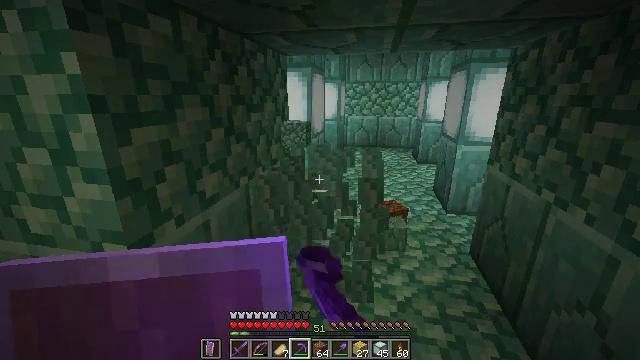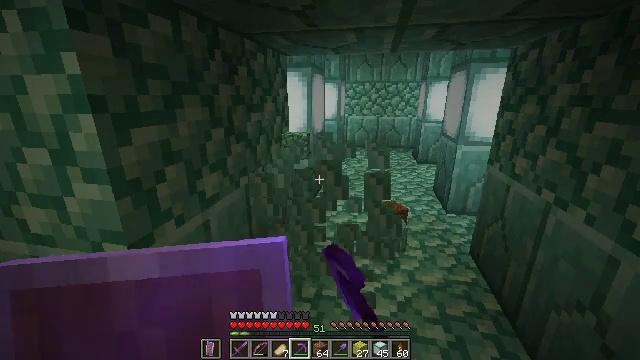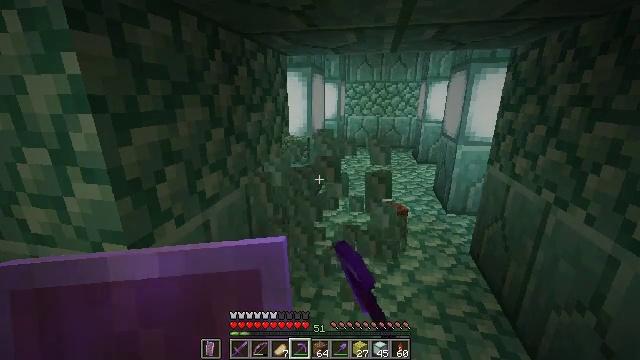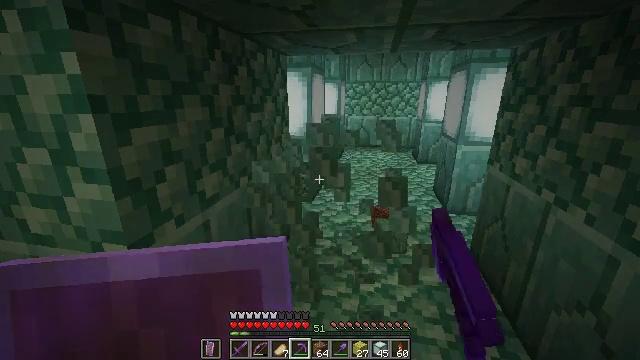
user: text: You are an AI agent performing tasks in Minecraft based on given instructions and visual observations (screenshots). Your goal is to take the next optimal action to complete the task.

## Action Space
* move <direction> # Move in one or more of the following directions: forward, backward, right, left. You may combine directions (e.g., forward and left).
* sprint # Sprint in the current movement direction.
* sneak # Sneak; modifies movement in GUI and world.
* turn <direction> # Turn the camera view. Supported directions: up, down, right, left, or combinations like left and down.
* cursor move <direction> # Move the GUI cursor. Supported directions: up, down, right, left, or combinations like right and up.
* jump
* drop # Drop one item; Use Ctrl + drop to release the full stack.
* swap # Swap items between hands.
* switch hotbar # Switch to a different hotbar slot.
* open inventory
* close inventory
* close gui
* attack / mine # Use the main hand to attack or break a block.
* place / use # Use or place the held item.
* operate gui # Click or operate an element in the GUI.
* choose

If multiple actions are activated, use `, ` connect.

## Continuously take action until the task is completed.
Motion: motion action
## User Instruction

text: Break the prismarine bricks underwater.
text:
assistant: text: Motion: attack / mine
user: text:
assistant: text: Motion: attack / mine
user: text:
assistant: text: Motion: attack / mine
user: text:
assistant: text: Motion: attack / mine